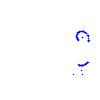
Particle: proton